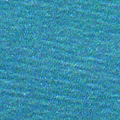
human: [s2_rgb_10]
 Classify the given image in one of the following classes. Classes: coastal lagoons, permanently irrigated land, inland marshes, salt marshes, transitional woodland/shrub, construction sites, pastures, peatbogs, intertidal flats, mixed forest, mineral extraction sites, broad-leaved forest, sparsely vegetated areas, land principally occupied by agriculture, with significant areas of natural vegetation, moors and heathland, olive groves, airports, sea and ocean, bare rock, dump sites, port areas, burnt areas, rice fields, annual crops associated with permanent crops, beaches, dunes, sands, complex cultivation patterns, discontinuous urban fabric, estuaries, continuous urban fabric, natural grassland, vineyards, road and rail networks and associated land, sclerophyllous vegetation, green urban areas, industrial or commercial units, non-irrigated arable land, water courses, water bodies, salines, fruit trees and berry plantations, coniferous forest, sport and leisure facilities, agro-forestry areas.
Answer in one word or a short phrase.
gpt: sea and ocean